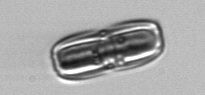
Label: Ephemera